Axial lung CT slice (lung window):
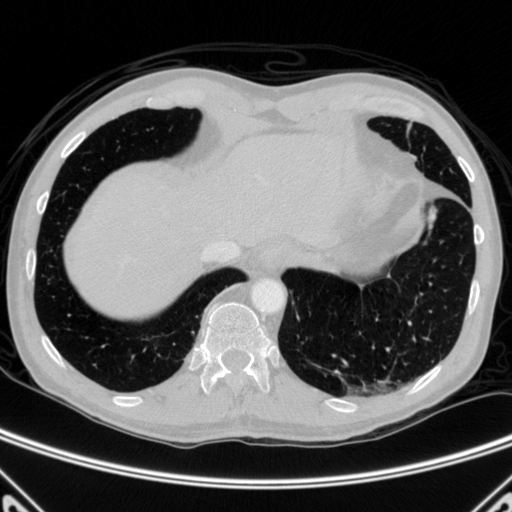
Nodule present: no